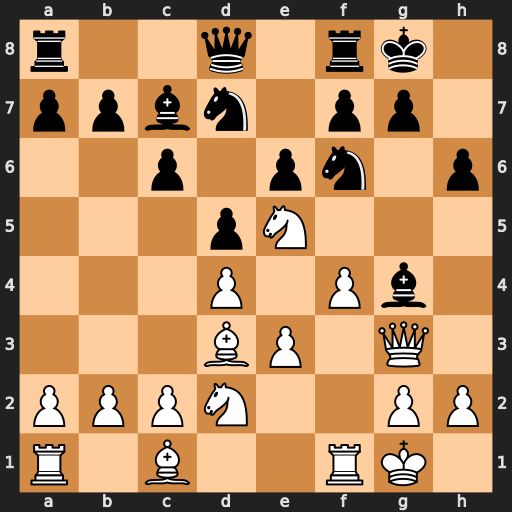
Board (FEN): r2q1rk1/ppbn1pp1/2p1pn1p/3pN3/3P1Pb1/3BP1Q1/PPPN2PP/R1B2RK1
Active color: w
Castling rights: -
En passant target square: -
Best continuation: Nxg4 Nxg4 Qxg4